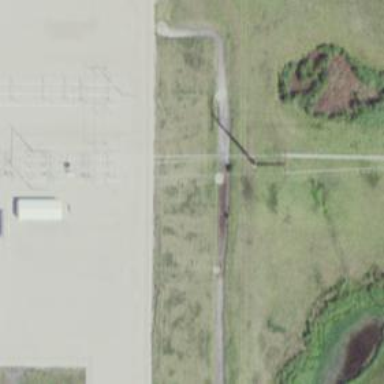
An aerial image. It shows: Power tower.